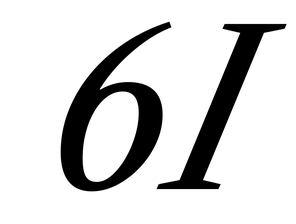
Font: LibreCaslonText-Italic_Italic